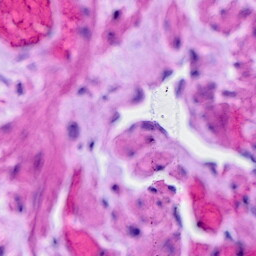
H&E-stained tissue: Ovarian